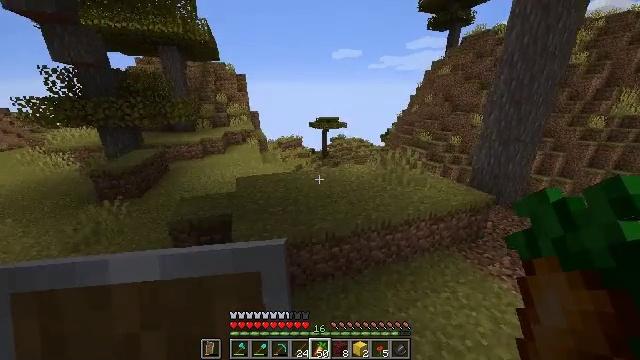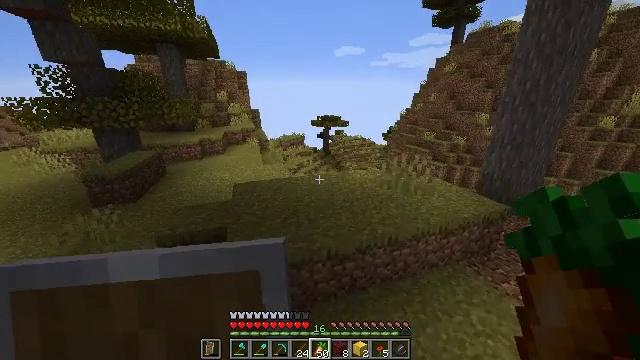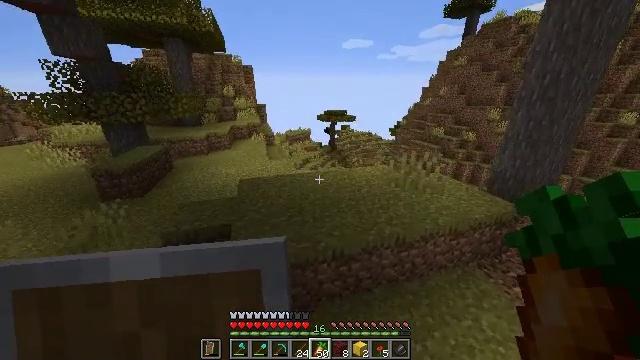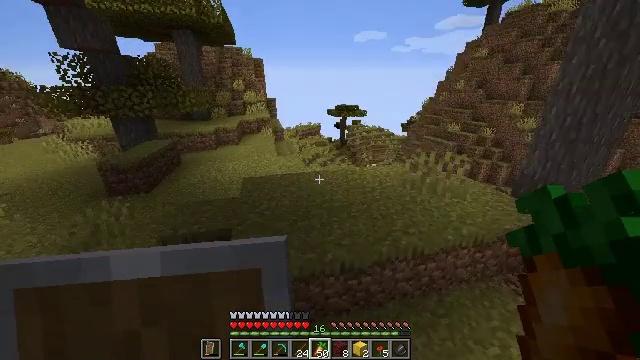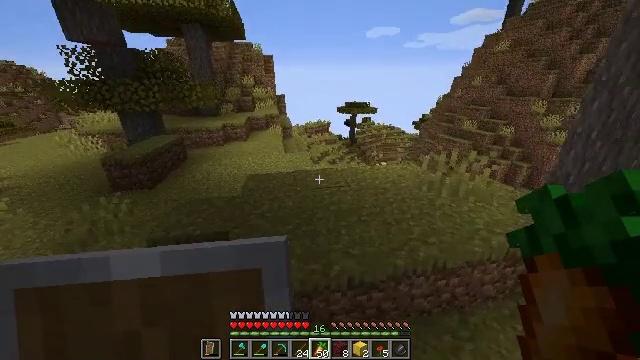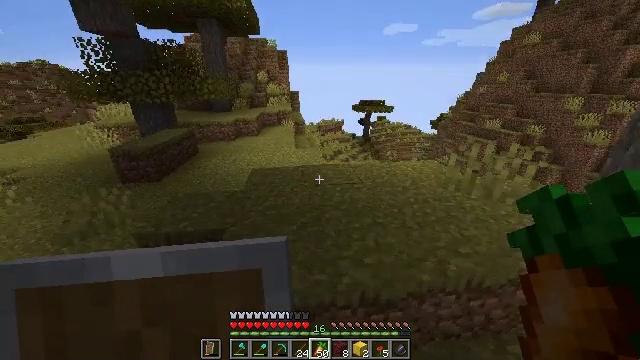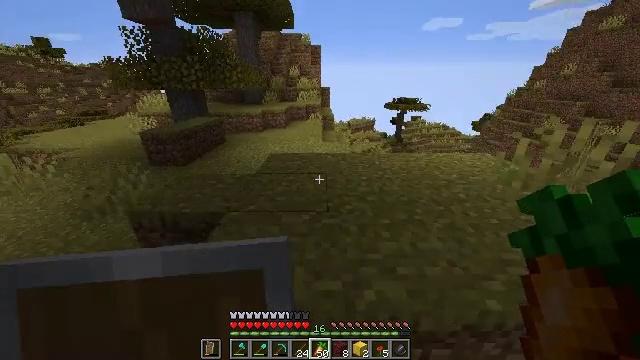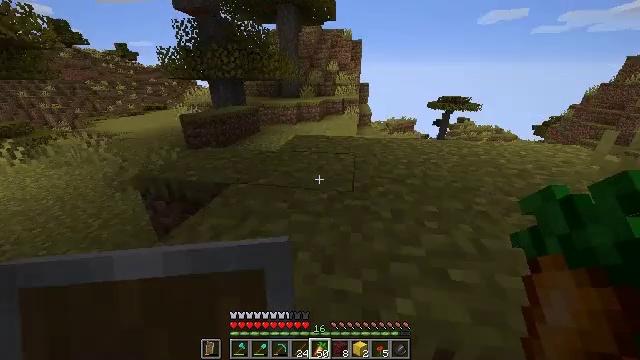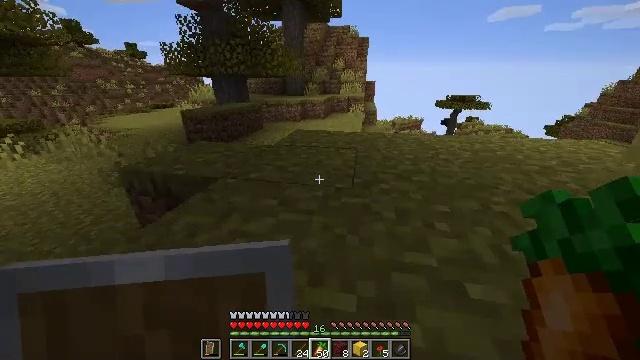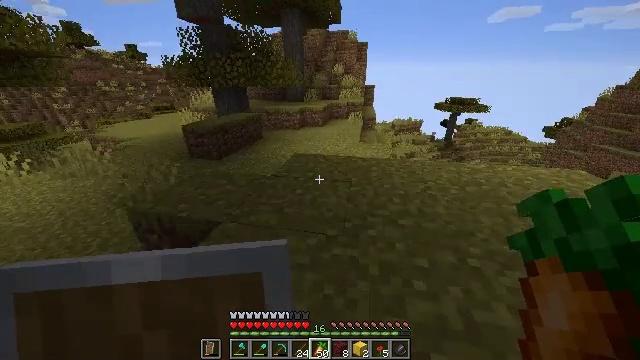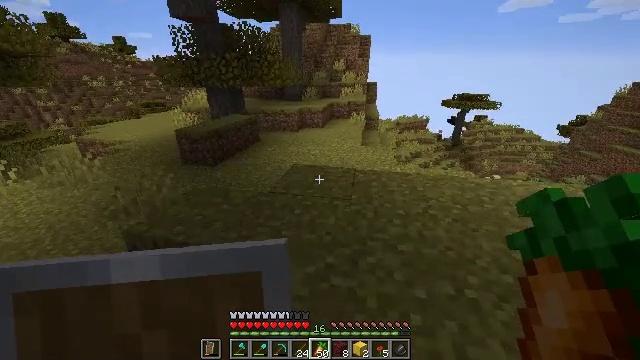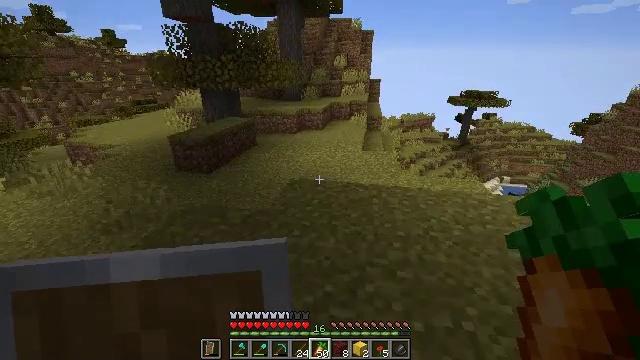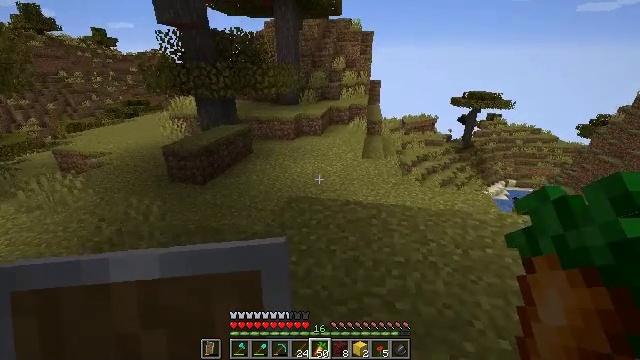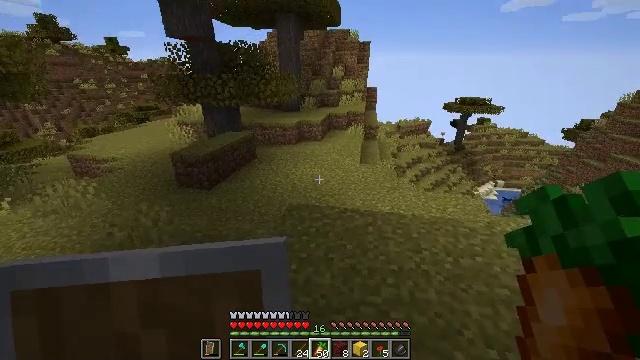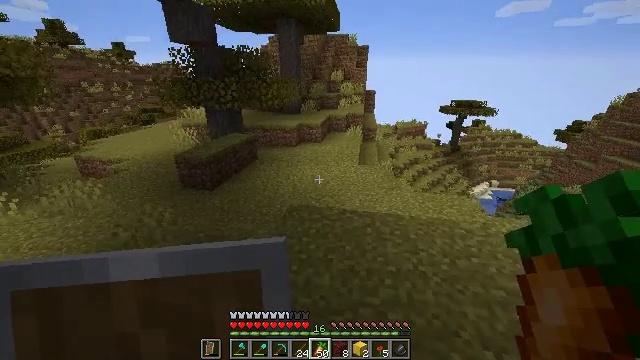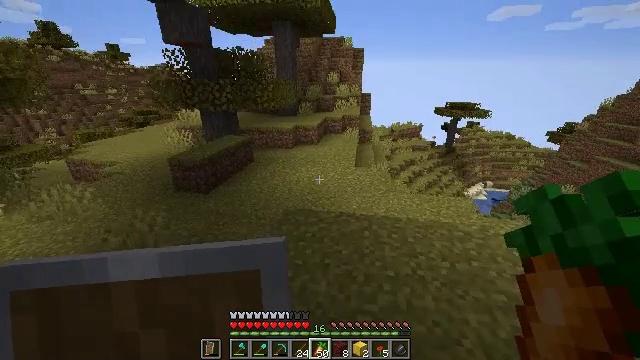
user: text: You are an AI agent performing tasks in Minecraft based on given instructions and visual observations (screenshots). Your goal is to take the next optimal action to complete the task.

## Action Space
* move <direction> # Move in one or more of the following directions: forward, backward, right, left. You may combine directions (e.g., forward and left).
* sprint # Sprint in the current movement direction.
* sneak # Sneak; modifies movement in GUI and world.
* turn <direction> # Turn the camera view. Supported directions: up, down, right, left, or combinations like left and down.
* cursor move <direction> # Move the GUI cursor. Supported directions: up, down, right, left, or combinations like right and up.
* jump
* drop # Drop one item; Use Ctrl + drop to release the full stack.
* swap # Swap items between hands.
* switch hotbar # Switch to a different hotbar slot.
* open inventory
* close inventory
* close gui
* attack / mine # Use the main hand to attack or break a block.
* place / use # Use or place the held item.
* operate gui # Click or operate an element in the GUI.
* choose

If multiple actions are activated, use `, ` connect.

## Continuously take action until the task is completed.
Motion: motion action
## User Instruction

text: Drop a carrot.
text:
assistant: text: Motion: move forward, sprint
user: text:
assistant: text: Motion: move forward, sprint, turn left and down
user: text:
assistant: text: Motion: move forward, sprint, turn left and down
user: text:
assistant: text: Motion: move forward, sprint, turn left, jump
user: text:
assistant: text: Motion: move forward, sprint, turn left, jump
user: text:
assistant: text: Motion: move forward, sprint, turn left, jump
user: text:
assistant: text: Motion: move forward, sprint, turn left, jump
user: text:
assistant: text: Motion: move forward, sprint, turn left, jump
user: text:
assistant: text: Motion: move forward, sprint, jump
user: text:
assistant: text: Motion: move forward, sprint, jump
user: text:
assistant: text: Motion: move forward, sprint, jump
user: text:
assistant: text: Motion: move forward, sprint, jump
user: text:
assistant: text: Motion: move forward, sprint, jump
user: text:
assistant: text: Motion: move forward, sprint, jump
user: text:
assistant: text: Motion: move forward, sprint, jump
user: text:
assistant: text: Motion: move forward, sprint, turn right, jump
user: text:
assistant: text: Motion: move forward, sprint, turn right, jump
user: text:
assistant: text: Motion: move forward, sprint, turn right, jump
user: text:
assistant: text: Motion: move forward, sprint, turn right and down, jump
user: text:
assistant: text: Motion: move forward, sprint, turn right and down, jump
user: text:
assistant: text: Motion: move forward, sprint, turn right and down, jump
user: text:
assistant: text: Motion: move forward, sprint, turn down, jump
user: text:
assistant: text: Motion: move forward, sprint, jump
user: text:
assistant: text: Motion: move forward, sprint, jump
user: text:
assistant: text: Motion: move forward, sprint, jump
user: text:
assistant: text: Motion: move forward, sprint, jump
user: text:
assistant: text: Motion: move forward, sprint, jump
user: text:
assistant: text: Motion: move forward, sprint, jump
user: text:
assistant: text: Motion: move forward, sprint, turn up, jump
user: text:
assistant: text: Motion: move forward, sprint, jump